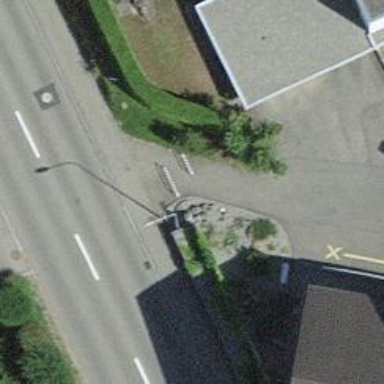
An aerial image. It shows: Fixed double cycle barrier installation.